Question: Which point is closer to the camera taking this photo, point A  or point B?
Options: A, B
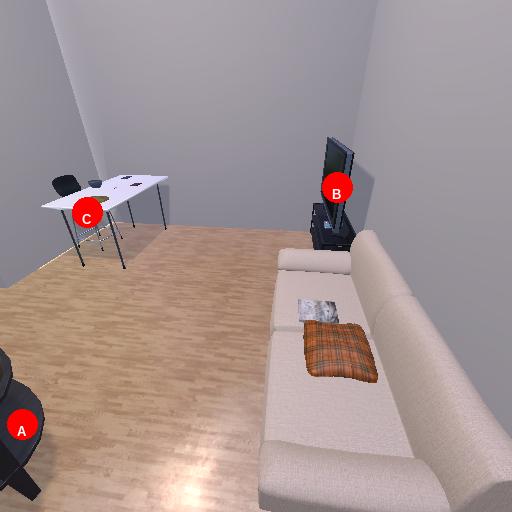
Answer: A